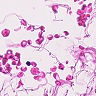
Metastatic tissue present: no